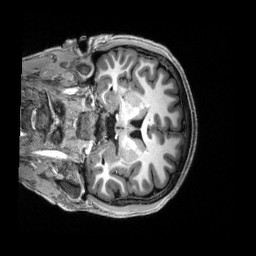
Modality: T1w
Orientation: coronal
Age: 20
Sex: male
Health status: healthy
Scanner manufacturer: siemens
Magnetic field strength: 3 T
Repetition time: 2.5 s
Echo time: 0.00222 s